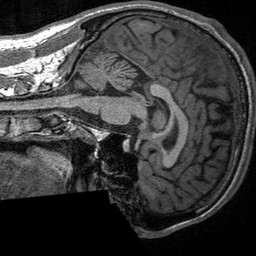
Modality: T1w
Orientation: sagittal
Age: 39
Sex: male